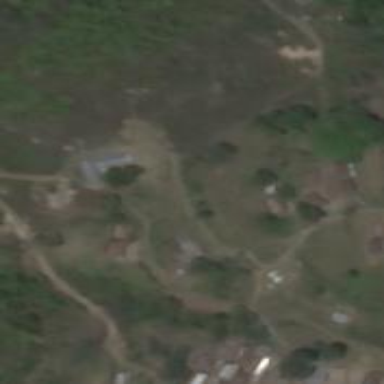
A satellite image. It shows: School.